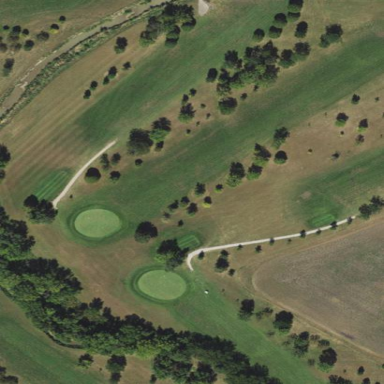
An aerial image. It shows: Scenic golf fairway.